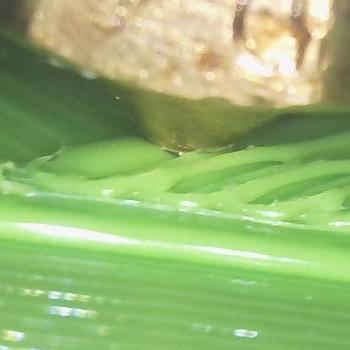
Flow rate: 200%